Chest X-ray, PA view. Patient: 40 years old, sex M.
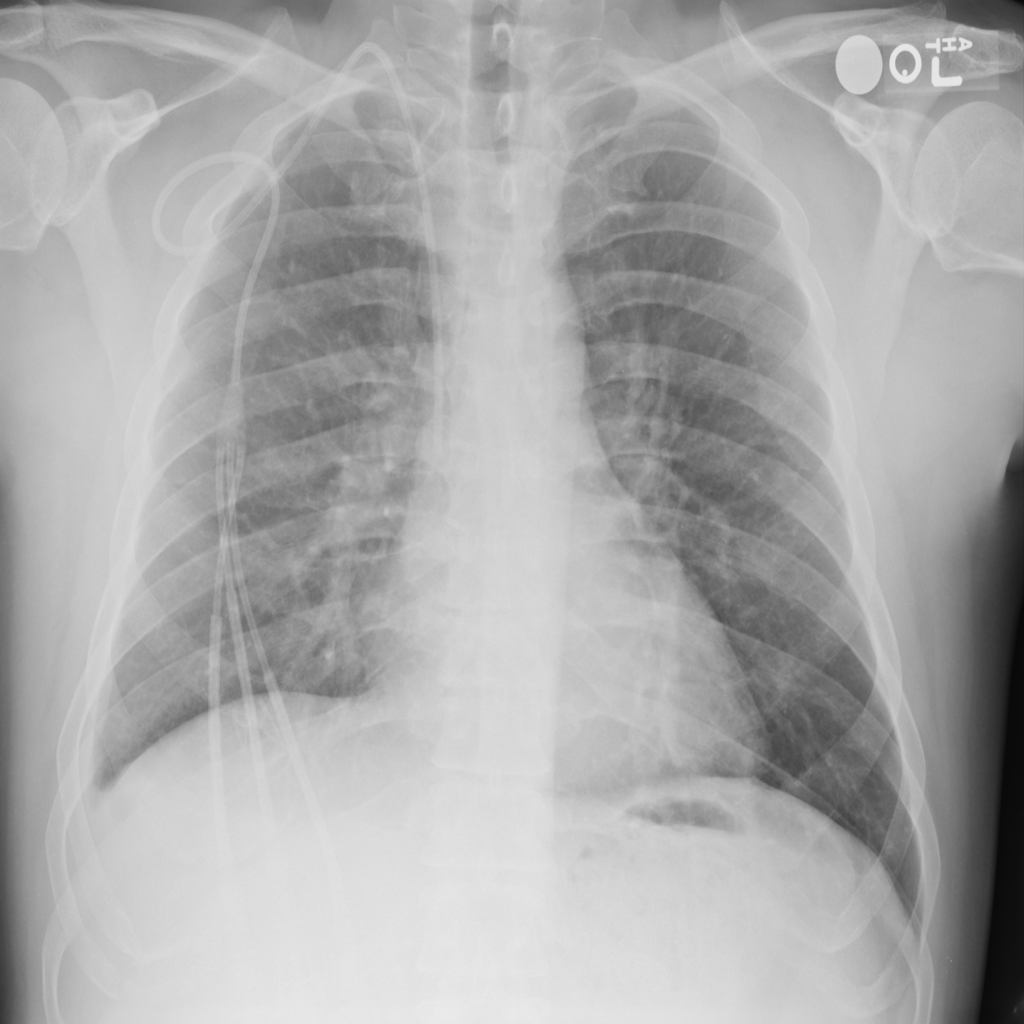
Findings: No Finding